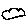
Label: cloud